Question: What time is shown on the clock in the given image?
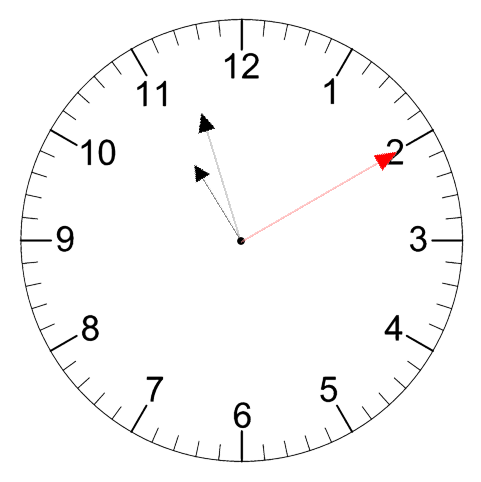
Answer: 10:57:10